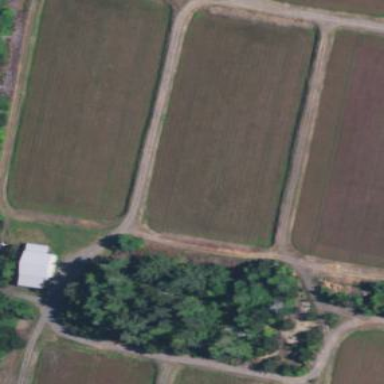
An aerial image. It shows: Farmland where cranberries are grown.